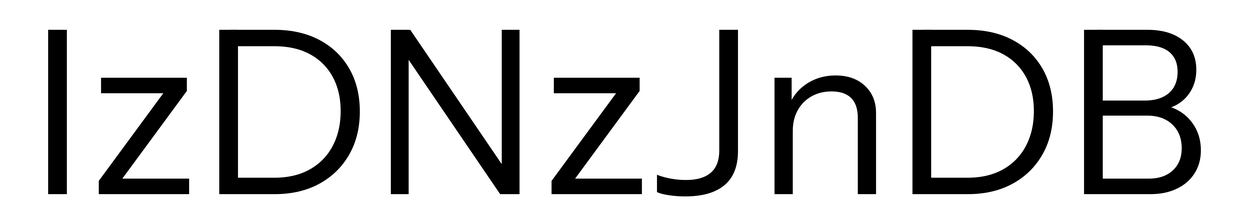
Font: InstrumentSans_Regular